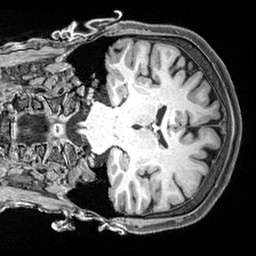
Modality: T1w
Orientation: coronal
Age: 58
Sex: female
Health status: healthy
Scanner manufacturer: siemens
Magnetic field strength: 3 T
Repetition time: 2.4 s
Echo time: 0.00217 s